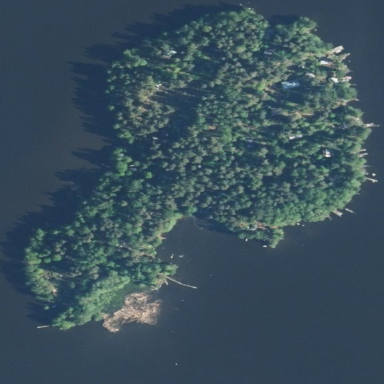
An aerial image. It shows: Islet surrounded by forest.